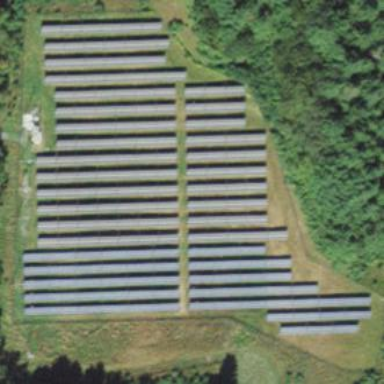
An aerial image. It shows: Solar power plant utilizing photovoltaic technology.